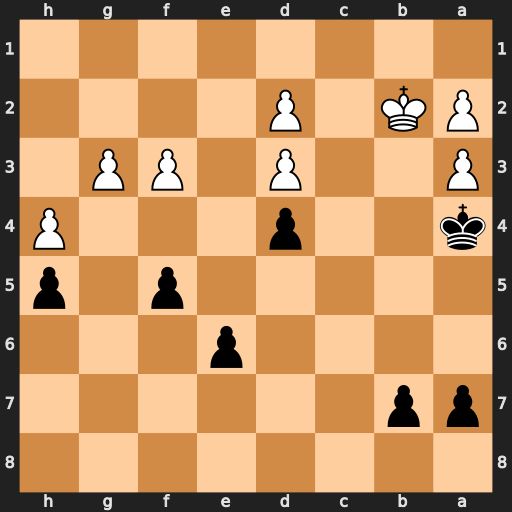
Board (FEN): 8/pp6/4p3/5p1p/k2p3P/P2P1PP1/PK1P4/8
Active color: b
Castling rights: -
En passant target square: -
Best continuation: f4 g4 hxg4 h5 gxf3 h6 f2 h7 f1=Q h8=Q Qxd3